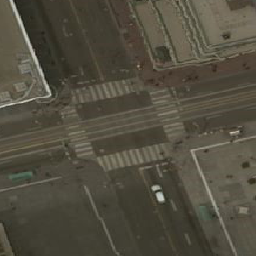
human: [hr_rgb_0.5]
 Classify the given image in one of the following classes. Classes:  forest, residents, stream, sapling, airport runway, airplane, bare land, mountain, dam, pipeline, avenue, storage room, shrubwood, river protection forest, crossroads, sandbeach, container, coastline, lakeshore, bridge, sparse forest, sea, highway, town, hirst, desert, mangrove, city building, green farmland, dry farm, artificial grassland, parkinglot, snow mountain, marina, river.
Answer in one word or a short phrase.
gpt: crossroads